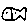
Label: fish